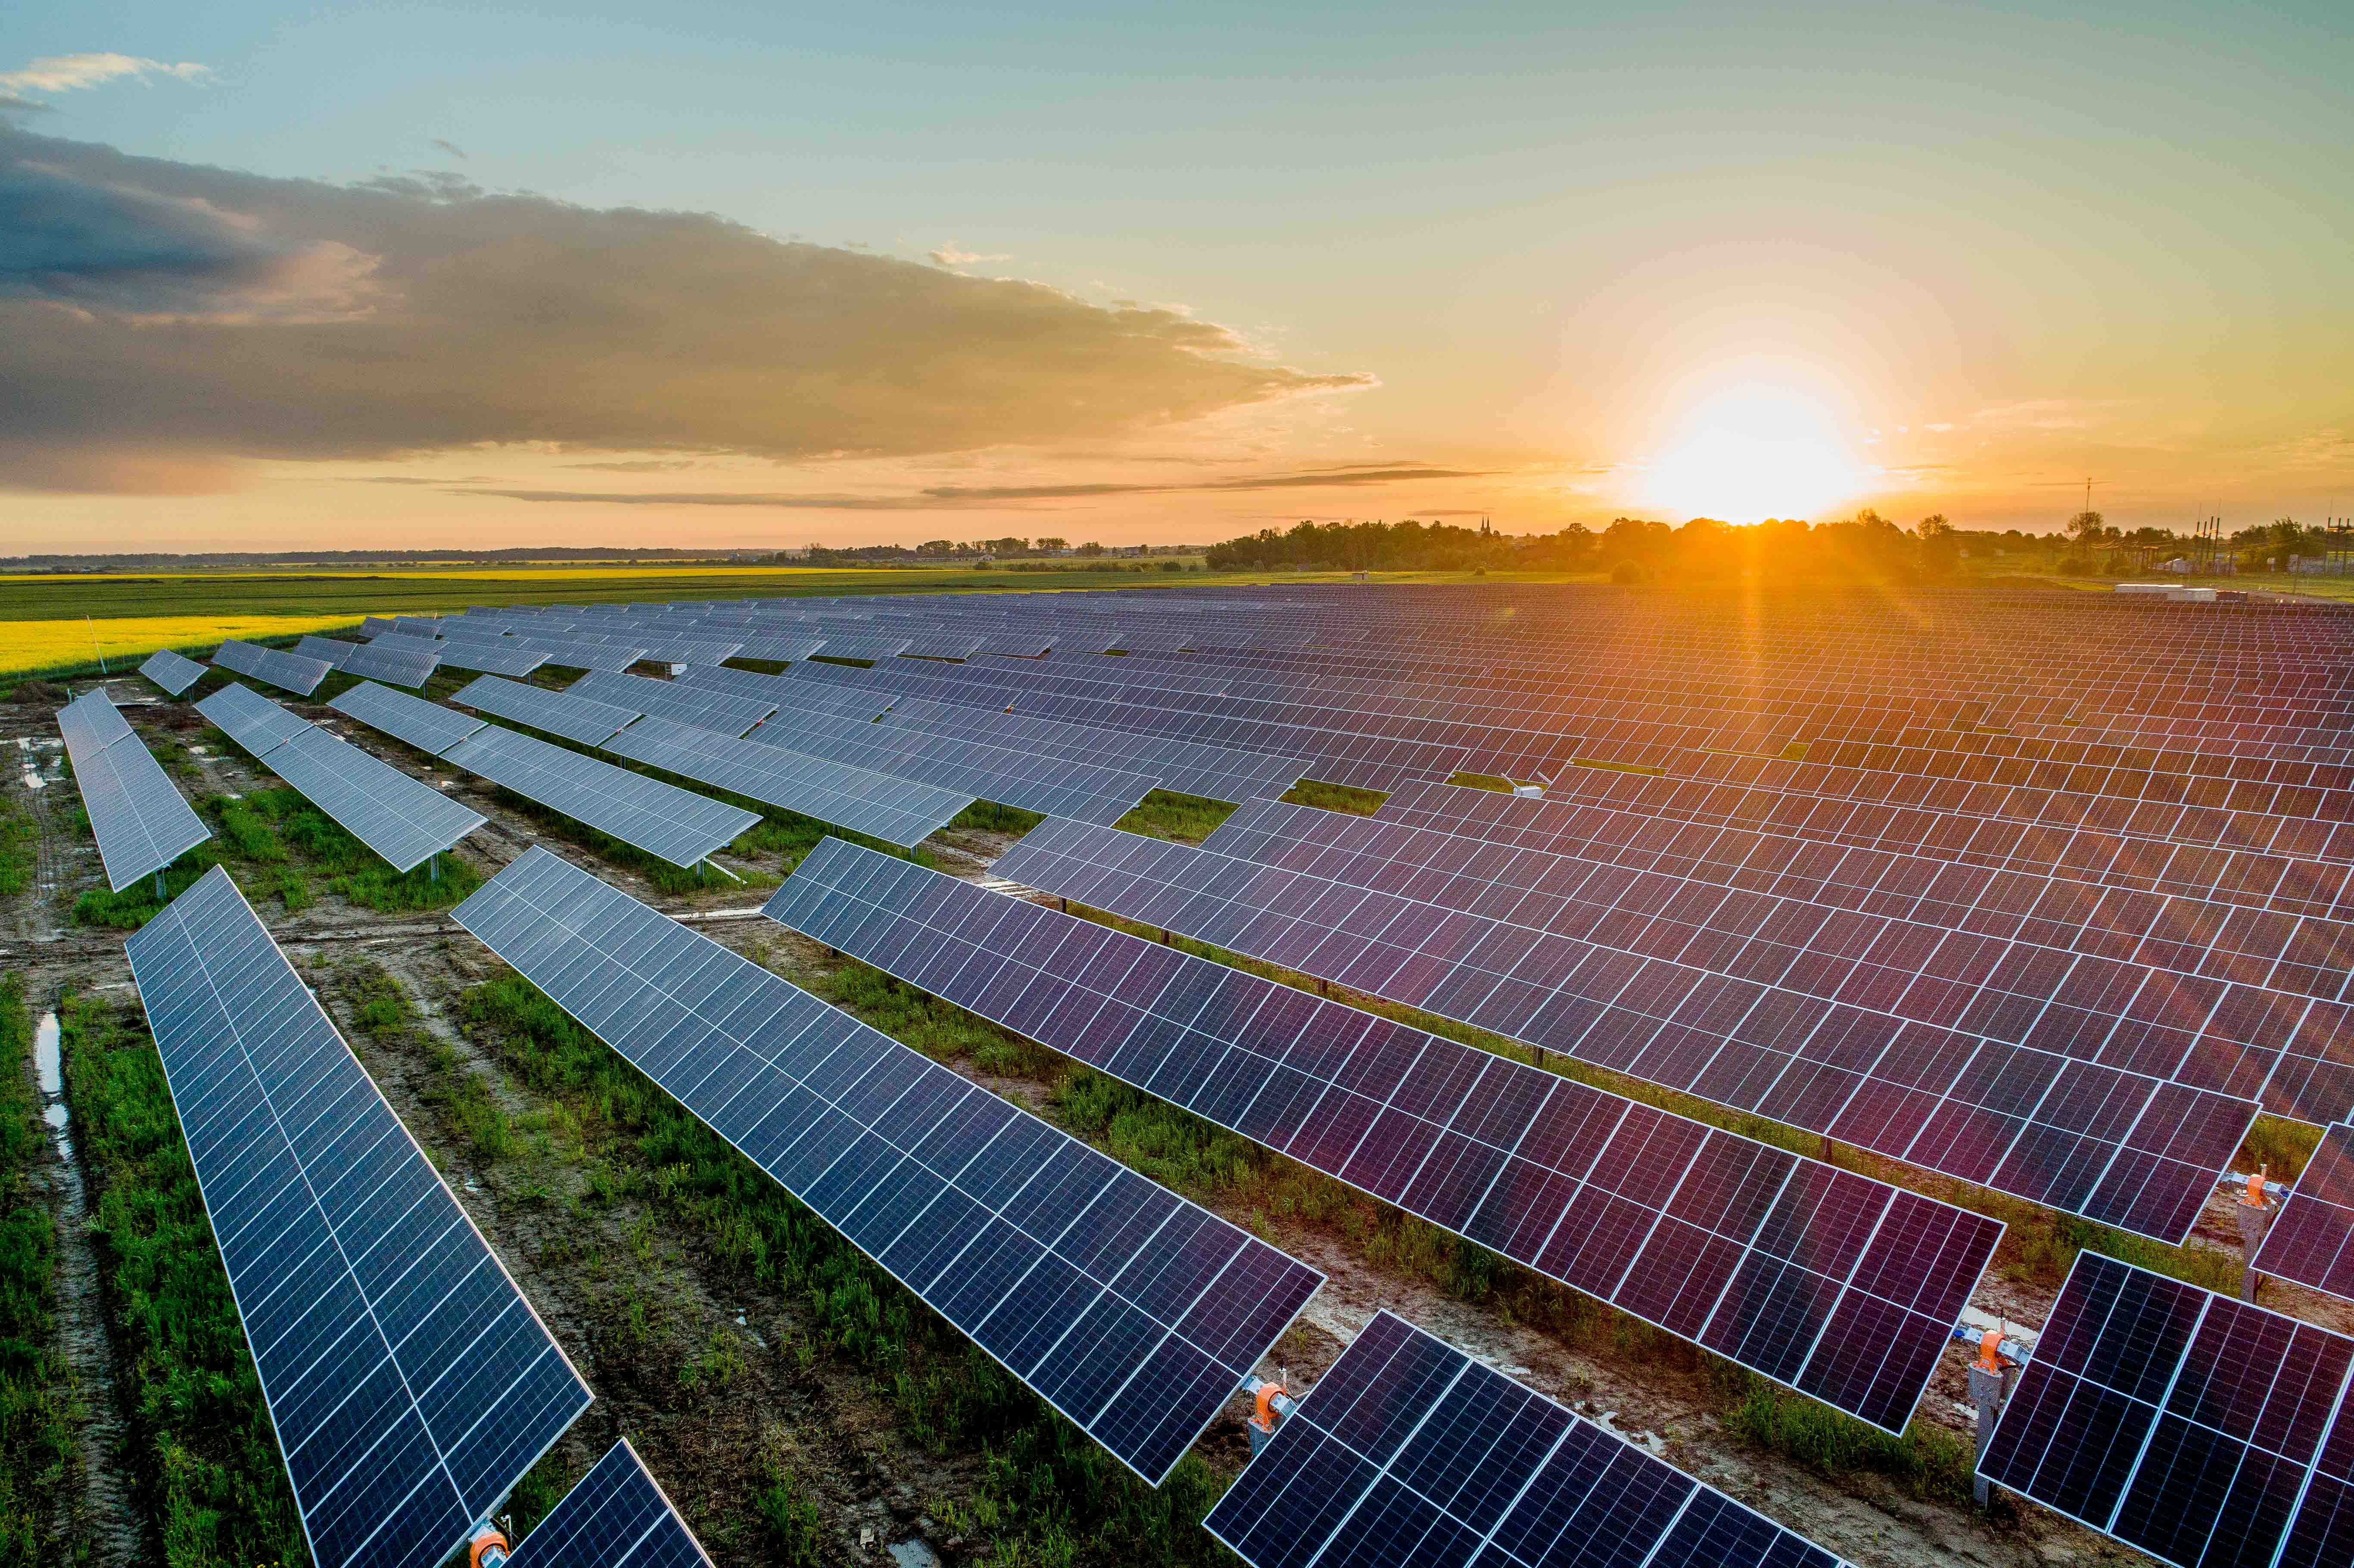
Label: Clean